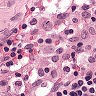
Metastatic tissue present: no